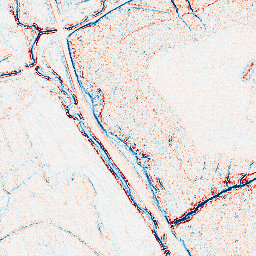
Category: edge_preserving
Decomposition family: bilateral
Decomposition parameters: d: 5
sigma_color: 150
sigma_space: 100
Upsampling method: sinc_hamming
Upsampling parameters: scale: 8
kernel_size: 16
Upsampling scale: 8